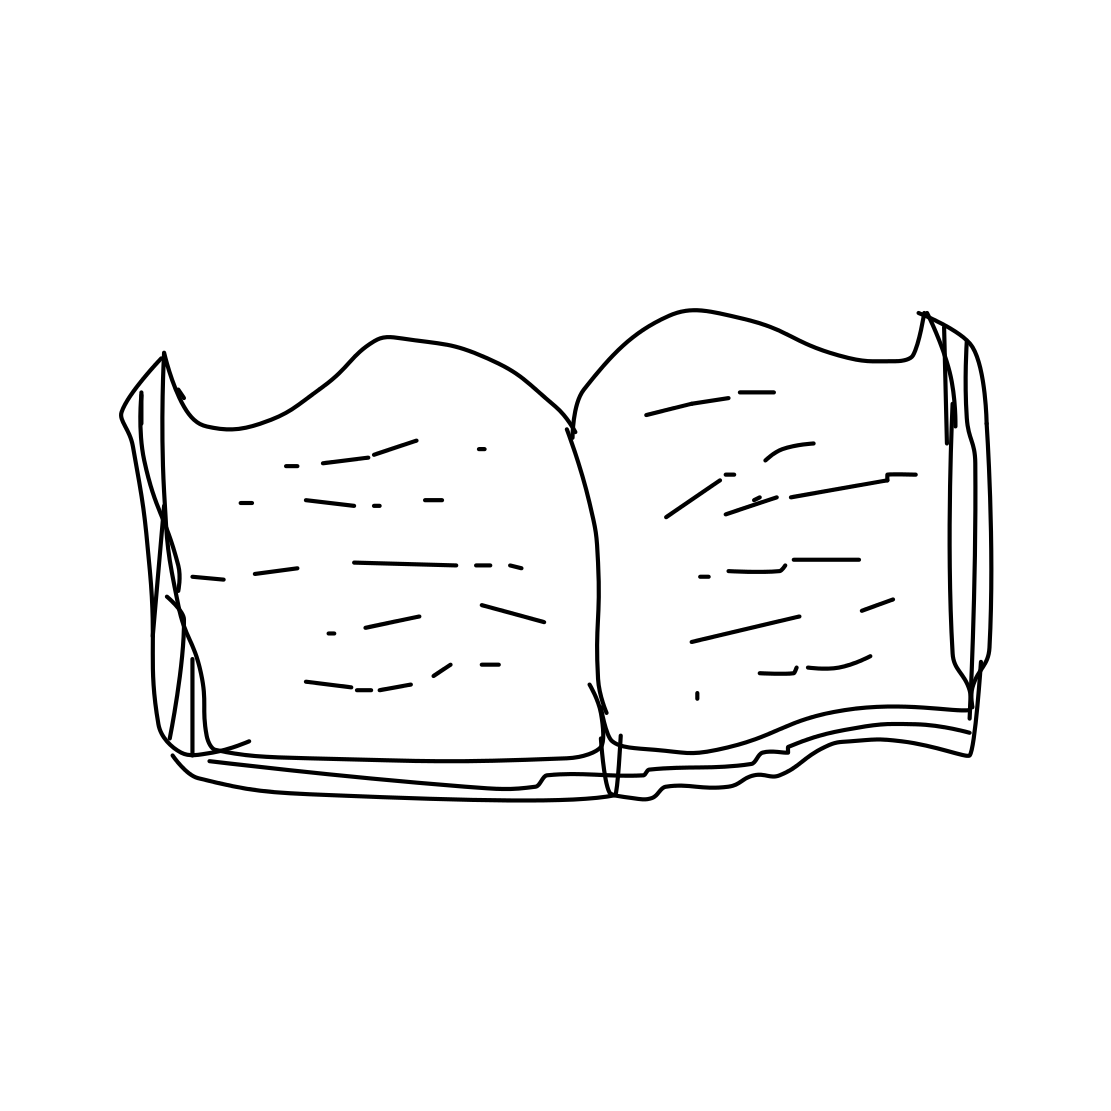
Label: book